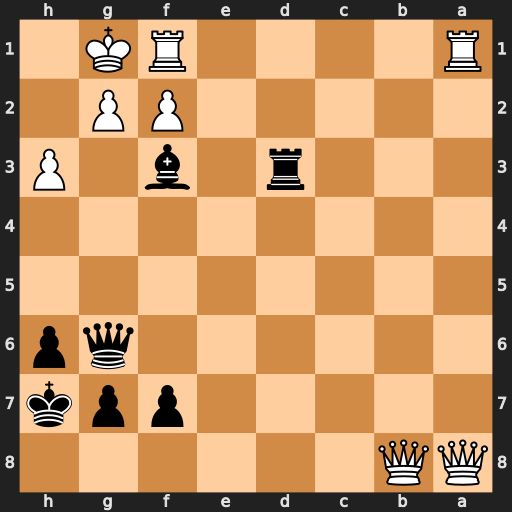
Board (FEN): QQ6/5ppk/6qp/8/8/3r1b1P/5PP1/R4RK1
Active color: b
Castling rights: -
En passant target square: -
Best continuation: Qxg2#